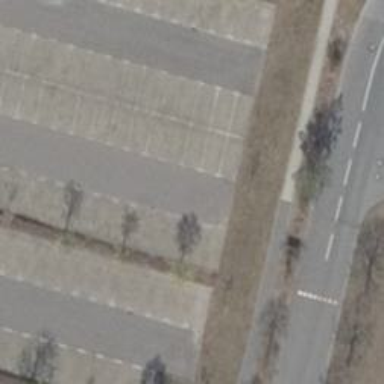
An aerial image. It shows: Road serving as parking aisle.